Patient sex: M
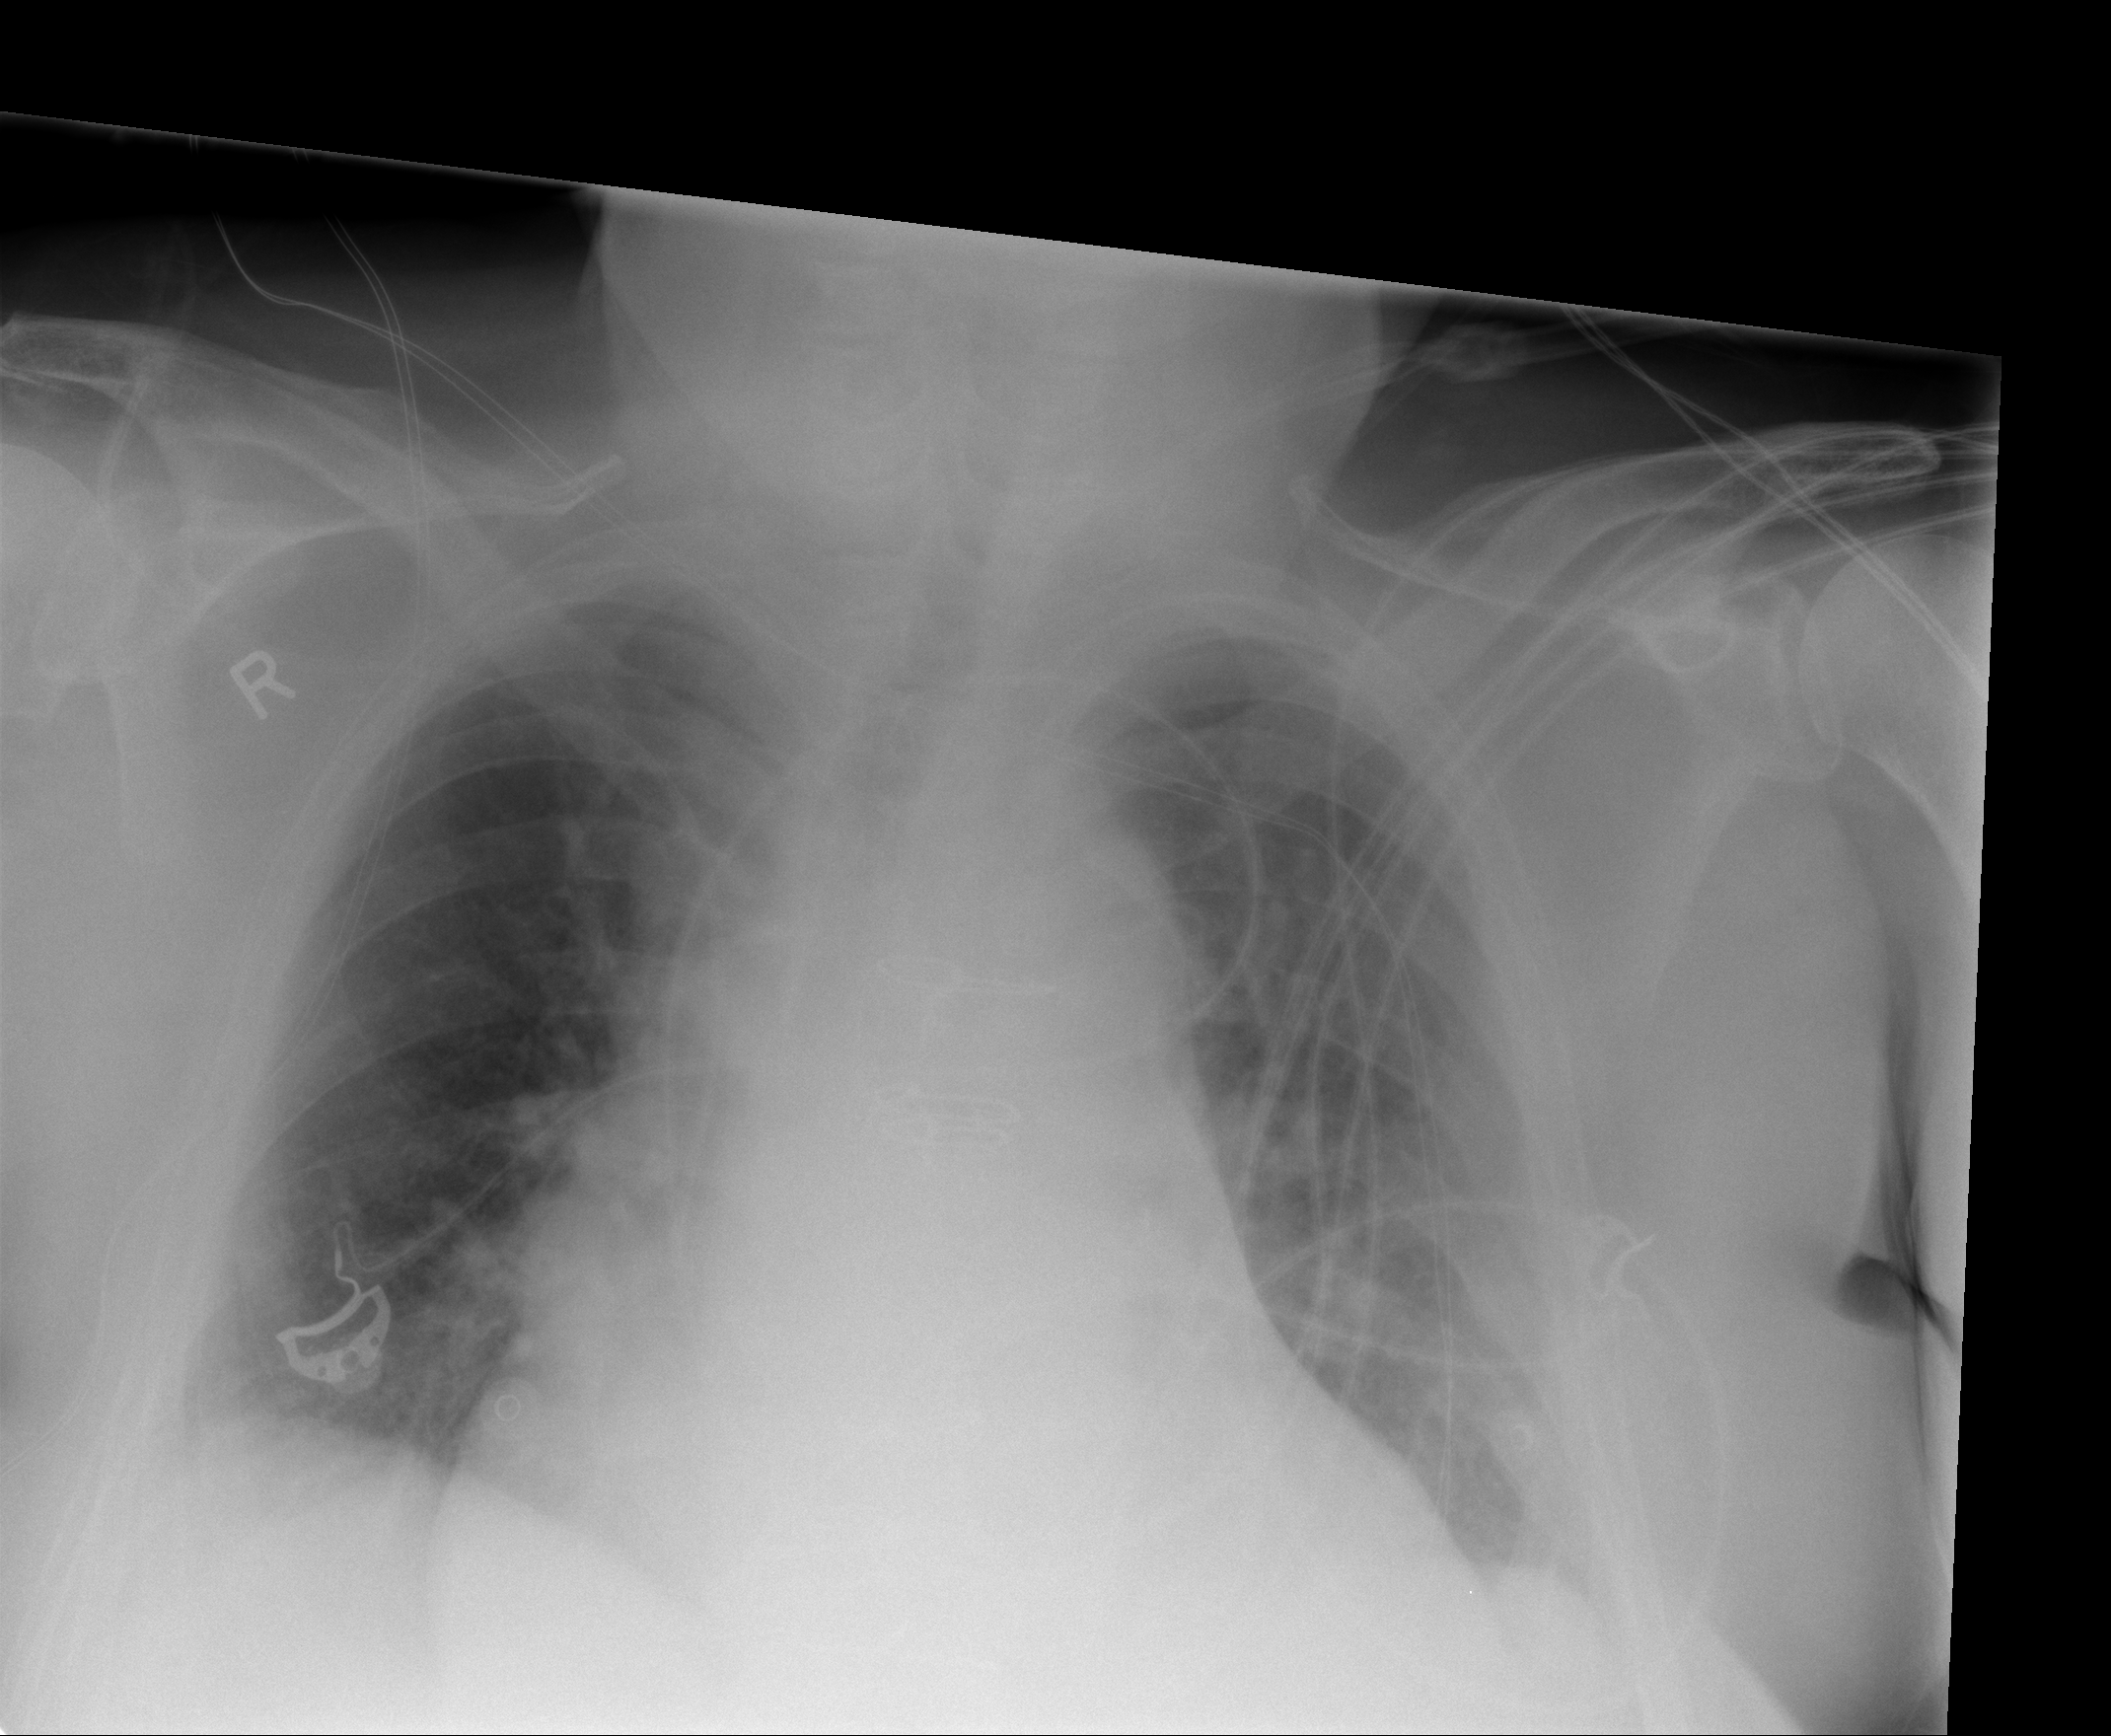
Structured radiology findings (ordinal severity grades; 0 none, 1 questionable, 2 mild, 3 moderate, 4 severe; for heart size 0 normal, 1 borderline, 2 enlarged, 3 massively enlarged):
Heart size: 3
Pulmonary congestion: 0
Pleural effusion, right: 1
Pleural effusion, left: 2
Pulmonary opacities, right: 0
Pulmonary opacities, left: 0
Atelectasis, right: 2
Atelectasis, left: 3